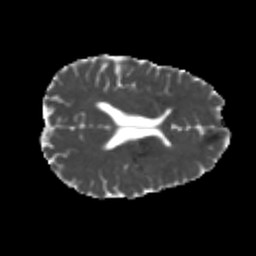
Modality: MD
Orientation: axial
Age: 22
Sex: male
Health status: healthy
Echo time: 0.074 s